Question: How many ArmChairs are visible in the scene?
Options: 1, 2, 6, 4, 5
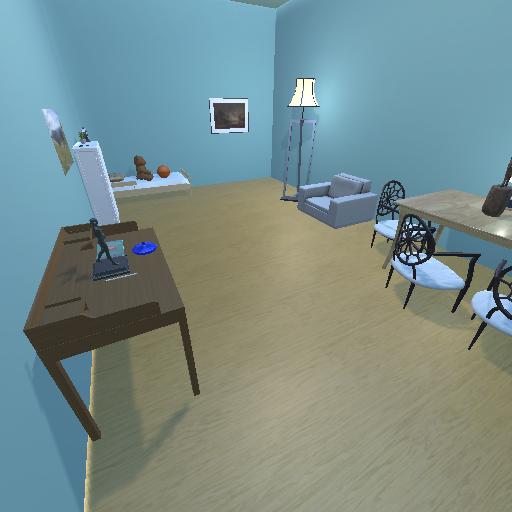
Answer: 1